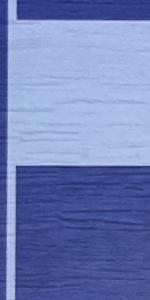
Label: Empty